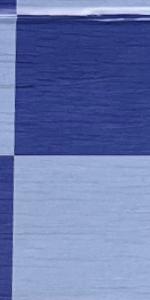
Label: Empty